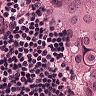
Metastatic tissue present: yes